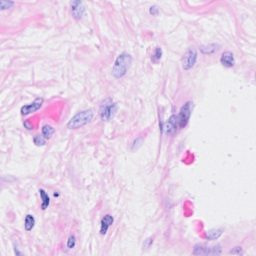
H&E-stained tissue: Breast